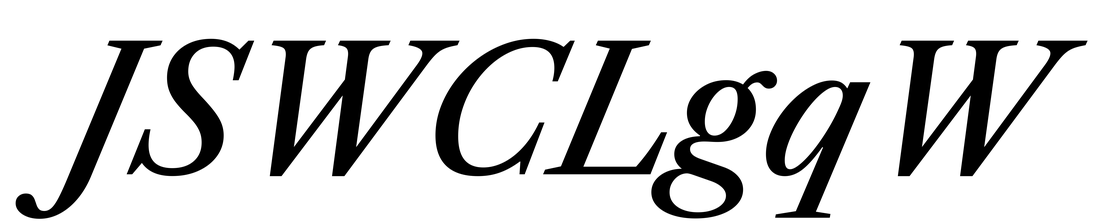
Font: LibreCaslonText-Italic_Medium_Italic